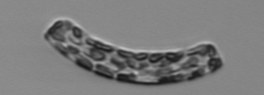
Label: Guinardia_striata